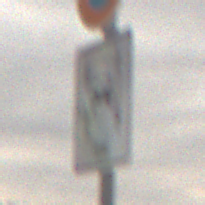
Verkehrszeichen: CarsharingfahrzeugeFrei
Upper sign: EingeschraenktesHalteverbot
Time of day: MorningAfternoon
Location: Outdoor (Nature)
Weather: Overcast
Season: NotSpecified
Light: Natural